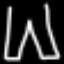
Label: pants